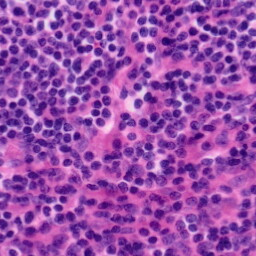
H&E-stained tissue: Tonsil